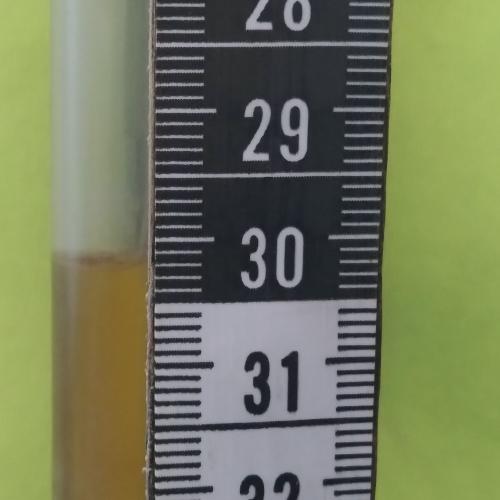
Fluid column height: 30.2 cm